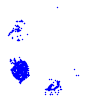
Particle: pion